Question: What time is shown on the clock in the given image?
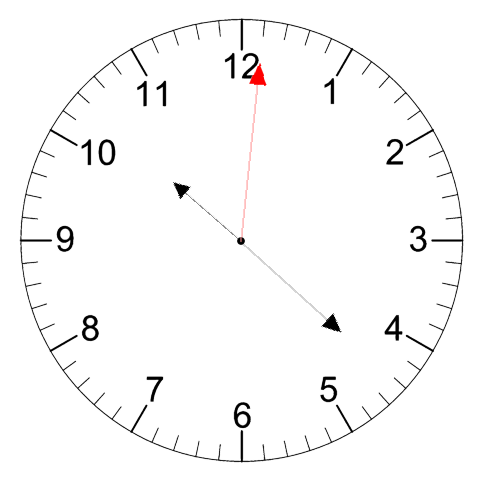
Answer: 10:22:01